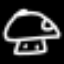
Label: mushroom